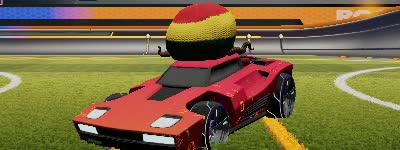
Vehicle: breakout